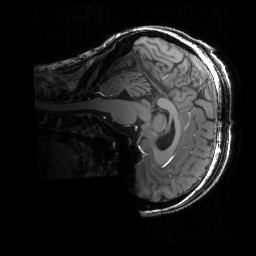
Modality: T1w
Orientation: sagittal
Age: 28
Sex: female
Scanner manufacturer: siemens
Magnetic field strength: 6.98 T
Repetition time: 3 s
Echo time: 0.00388 s